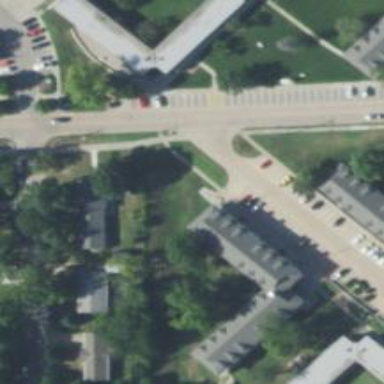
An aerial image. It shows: Footway.